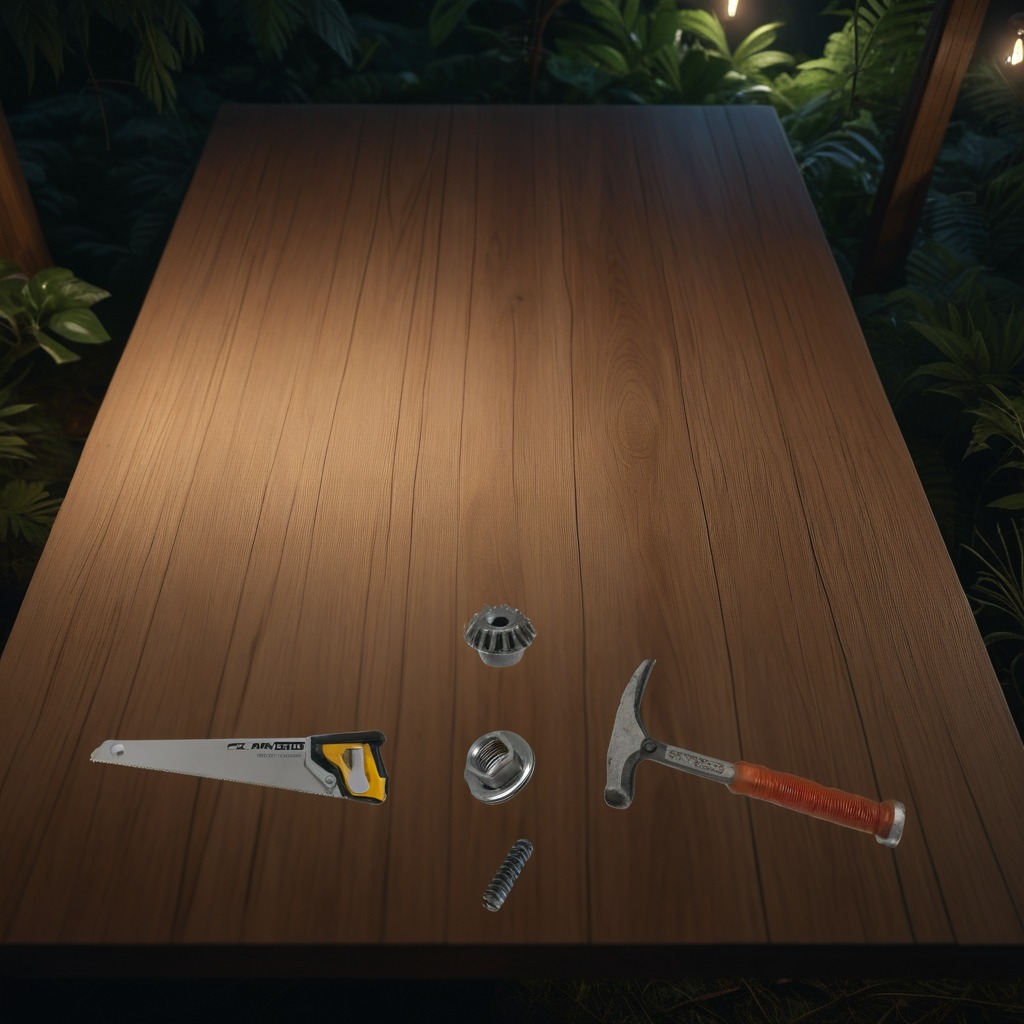
A hammer, a metal saw, a metal nut and a steel gear with teeth are lying on the wooden table inside a jungle field workshop tent at night.